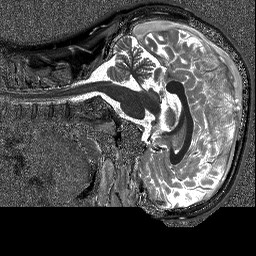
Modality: T1map
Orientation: sagittal
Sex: male